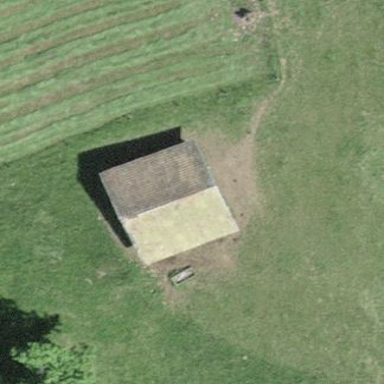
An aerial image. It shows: Farm building.